Question: react-native-pell-rich-editor

I am using react-native-pell-rich-editor while opening linking tag it showing javascript keyword there. Please tell me if you know why ?
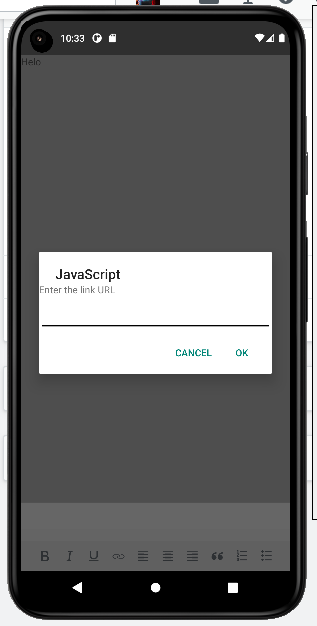
Answer: its because rich editor uses a javascript prompt to display that modal, alternatively you could try to create a custom modal and add it to rich editor add link function (find it on node_modules/react-native-pell-rich-editor/src/editor.js) or you can make a custom action for it
editor.js line 303
'''
link: {
result: function(data) {
data = data || {};
var title = data.title;
title = title || window.getSelection().toString();
// title = title || window.prompt('Enter the link title');
var url = data.url || window.prompt('Enter the link URL');
if (url){
exec('insertHTML', "<a href='"+ url +"'>"+(title || url)+"</a>");
}
}
}
'''